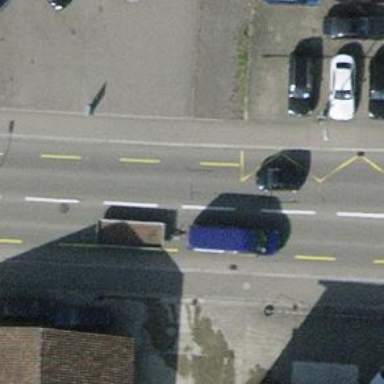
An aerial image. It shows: Public transport stop position.